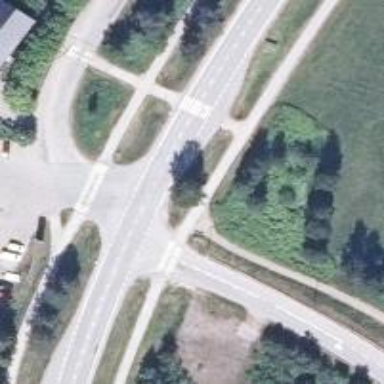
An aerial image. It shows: Asphalt cycleway with zebra crossing and crossing island.